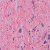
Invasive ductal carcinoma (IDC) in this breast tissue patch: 1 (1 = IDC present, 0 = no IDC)